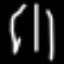
Label: fork